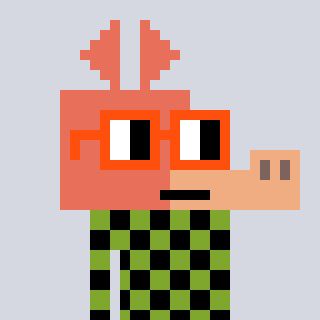
a pixel art character with square orange glasses, a aardvark-shaped head and a slimegreen-colored body on a cool background